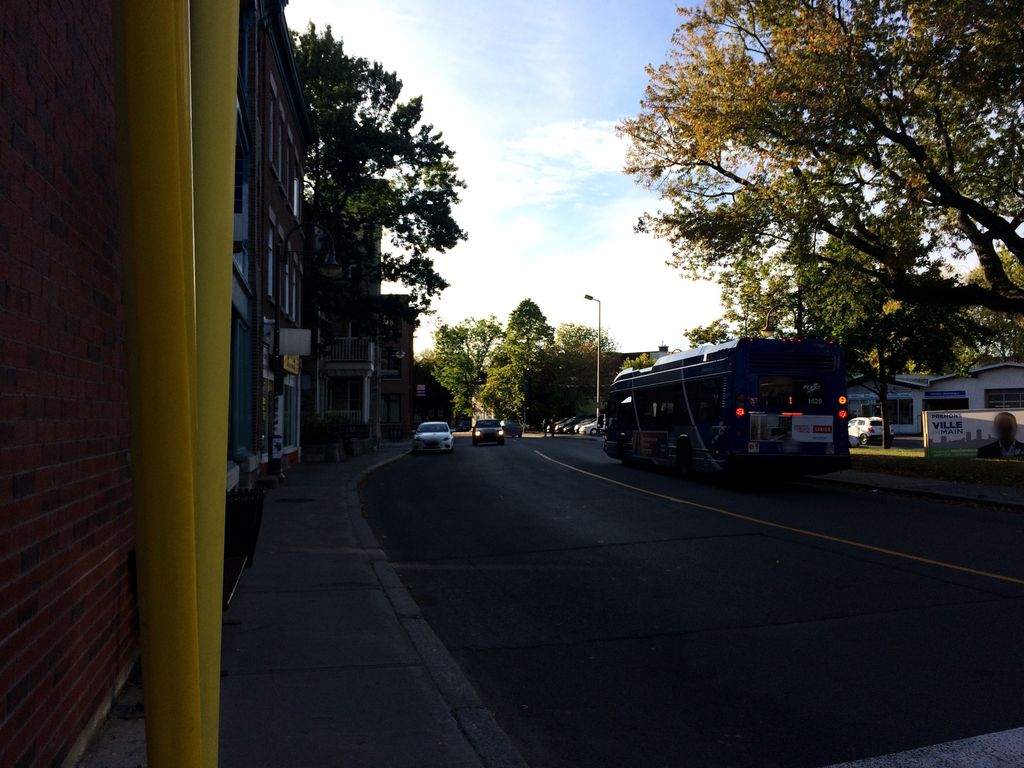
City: quebec_city